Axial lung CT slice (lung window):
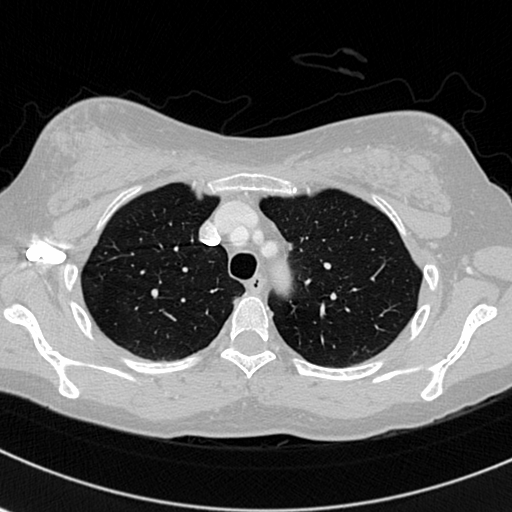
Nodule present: no